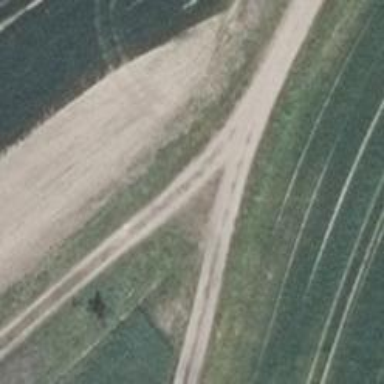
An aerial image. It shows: Dirt track with smooth grade 1 surface.